Field crop: maize
Growth stage: 2
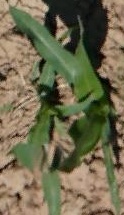
Species: maize